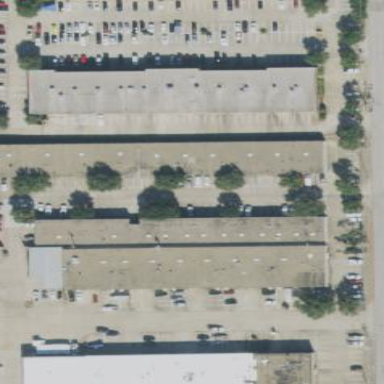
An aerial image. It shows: Commercial building.